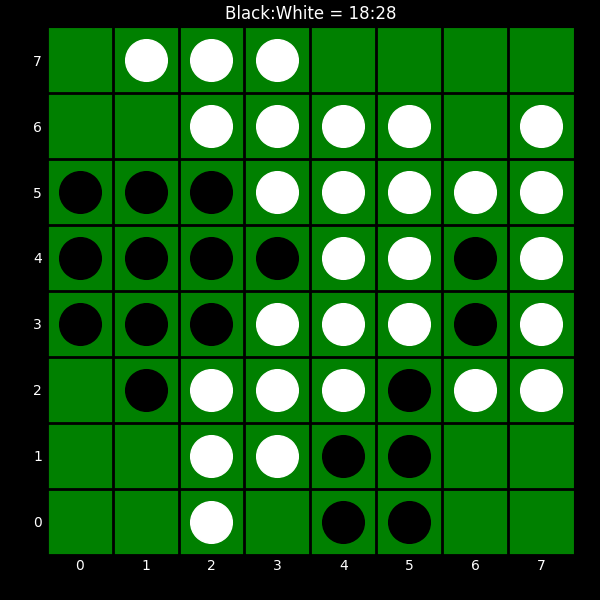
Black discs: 18
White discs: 28